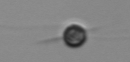
Label: Acanthoica_quattrospina